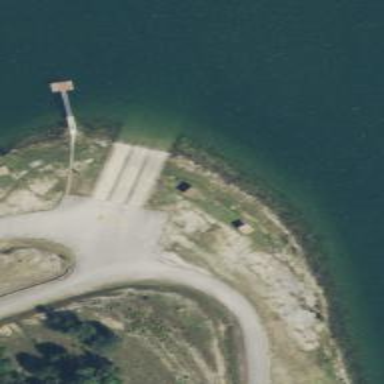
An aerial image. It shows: Slipway on leisure land.